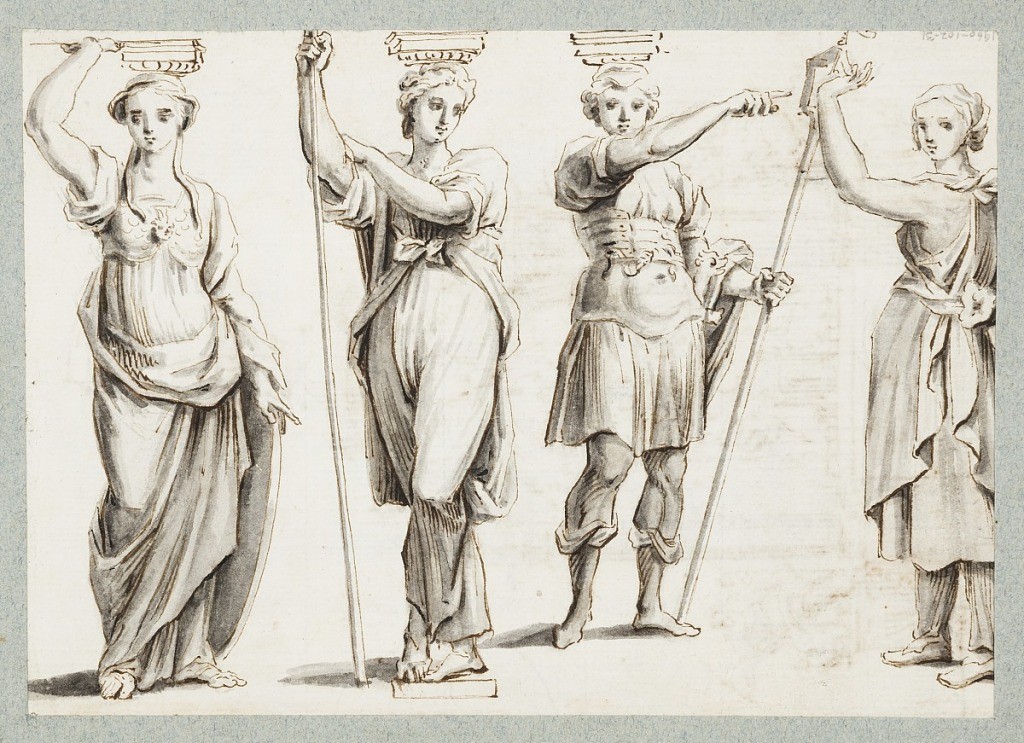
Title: Album page
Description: One sheet of paper drawn on recto and verso, mounted onto an album page with window cutout to see verso.